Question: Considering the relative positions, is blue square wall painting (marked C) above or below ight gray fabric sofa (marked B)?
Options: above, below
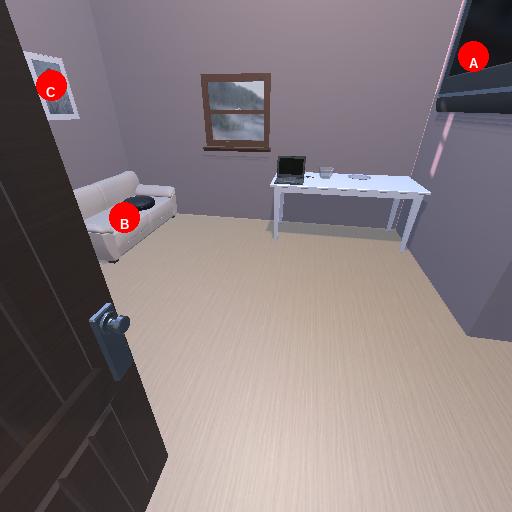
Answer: above